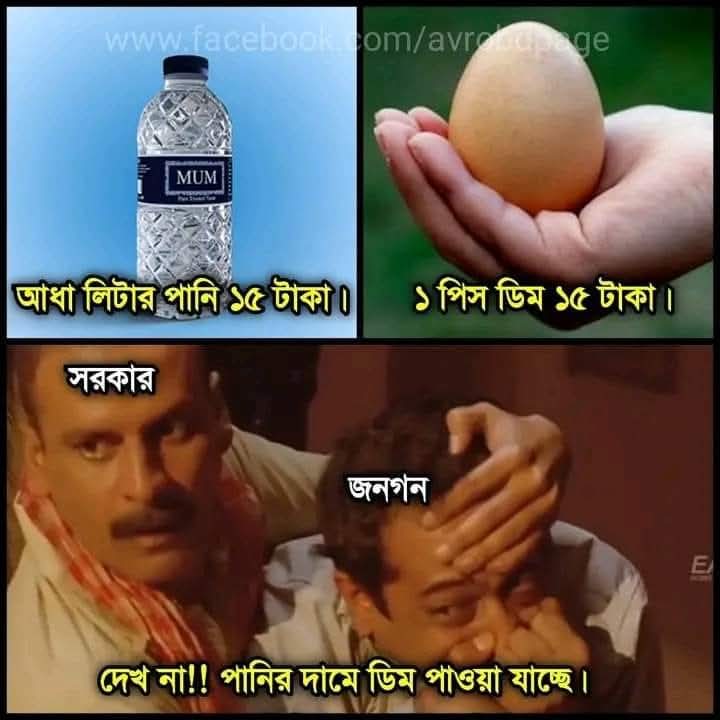
Text: আধা লিটার পানি ১৫ টাকা।
১ পিস ডিম ১৫ টাকা।
সরকার
জনগন
দেখ না!! পানির দামে ডিম পাওয়া যাচ্ছে।
Label: Non Hate